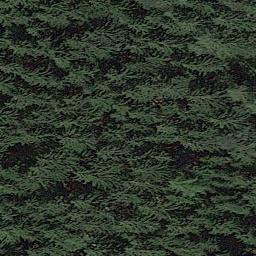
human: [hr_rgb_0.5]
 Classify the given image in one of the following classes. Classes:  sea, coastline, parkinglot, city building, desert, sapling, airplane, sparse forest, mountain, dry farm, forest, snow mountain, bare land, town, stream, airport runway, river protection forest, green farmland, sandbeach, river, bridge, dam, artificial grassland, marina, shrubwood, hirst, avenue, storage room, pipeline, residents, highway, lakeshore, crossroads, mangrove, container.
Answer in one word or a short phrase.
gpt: forest